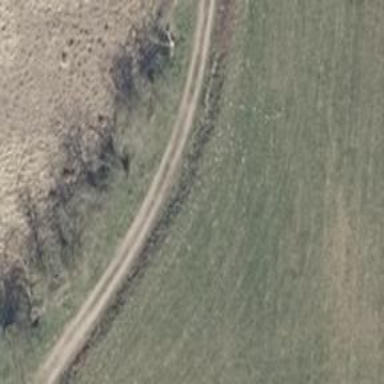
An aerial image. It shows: Track with ground surface of grade3.